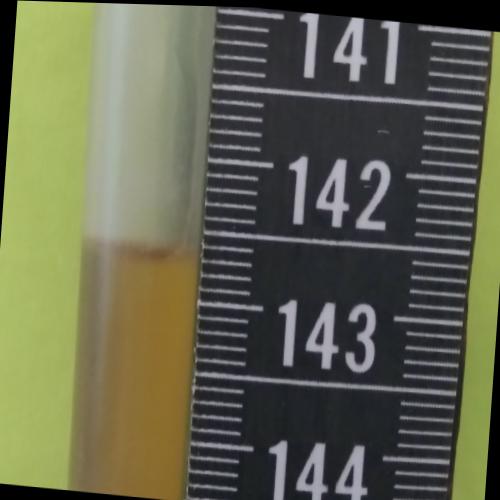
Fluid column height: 142.7 cm